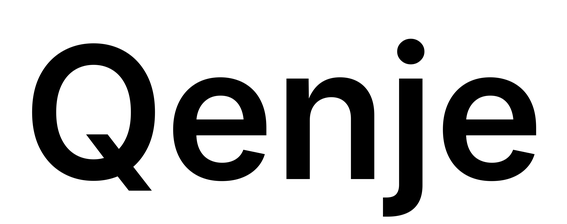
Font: Inter_SemiBold